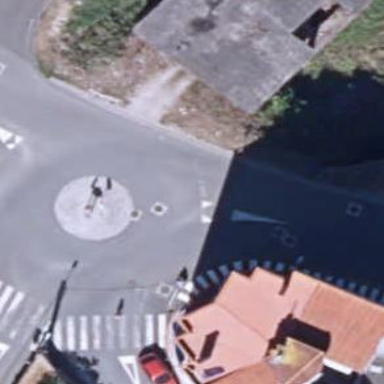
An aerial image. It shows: Residential road that intersects with roundabout.